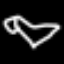
Label: chair